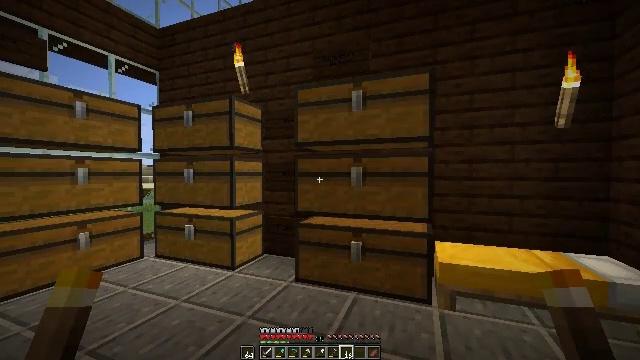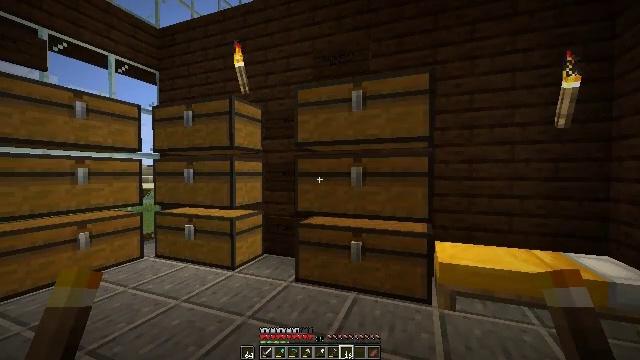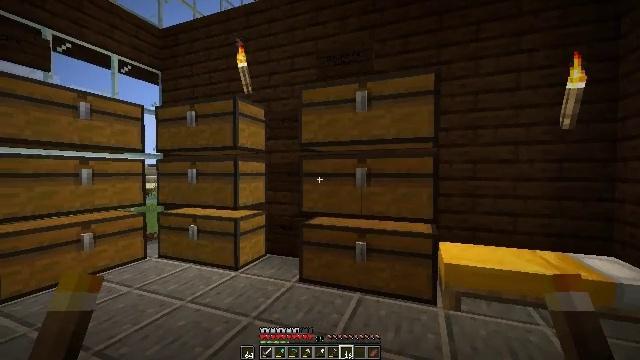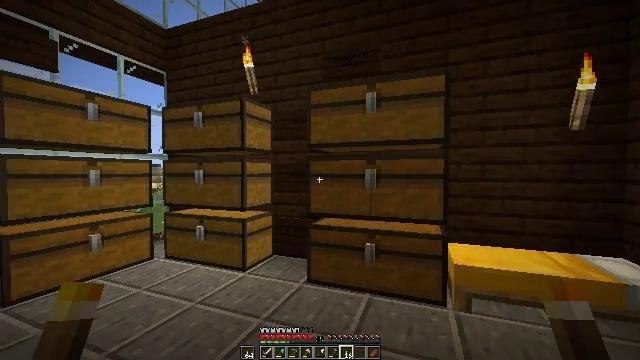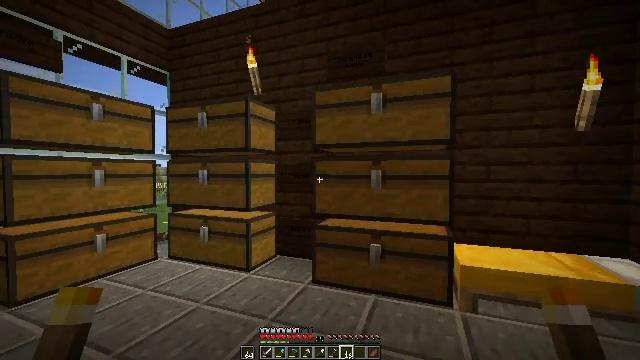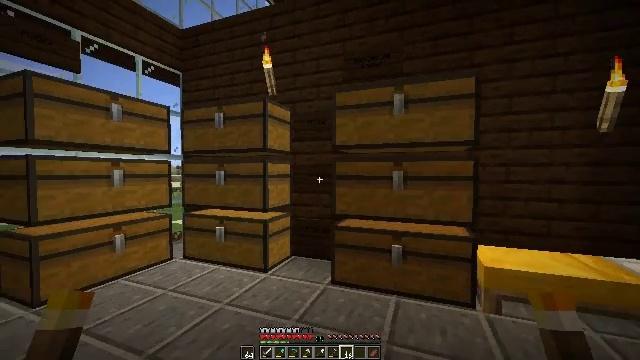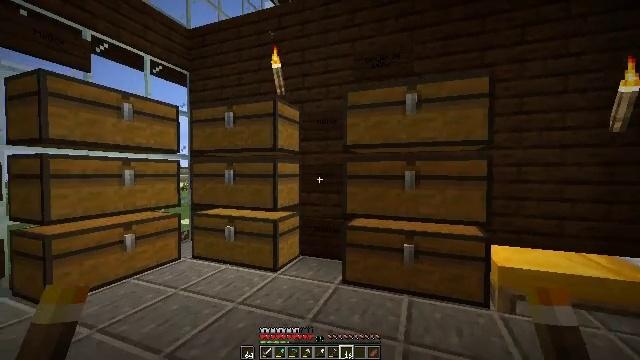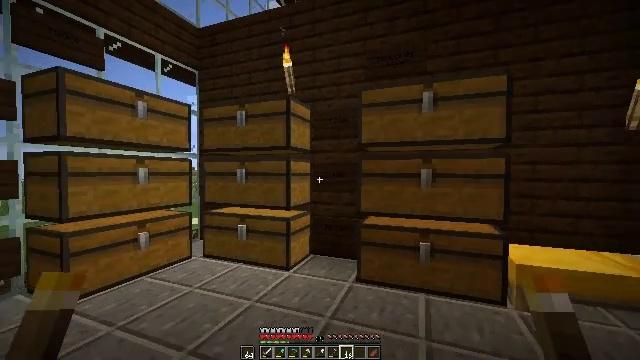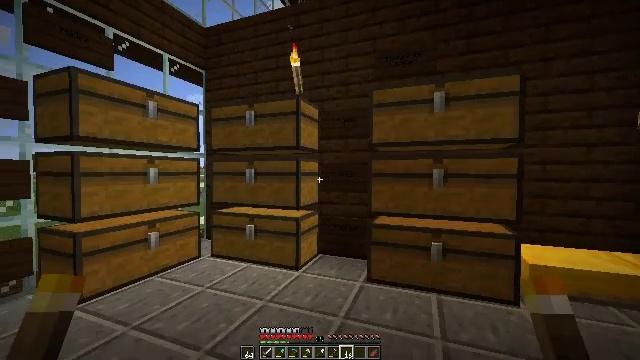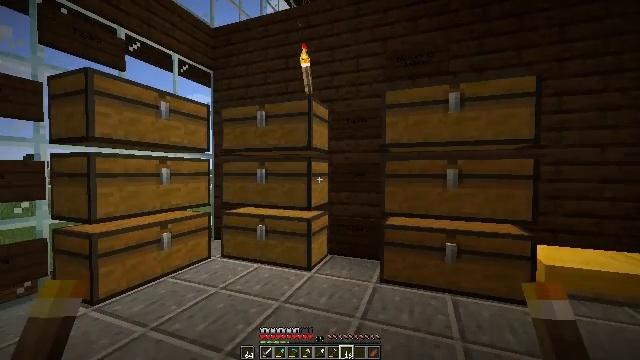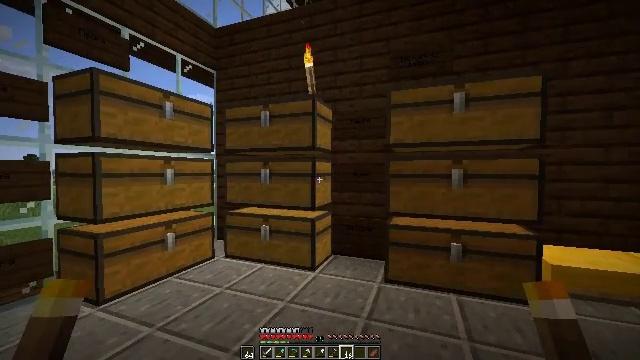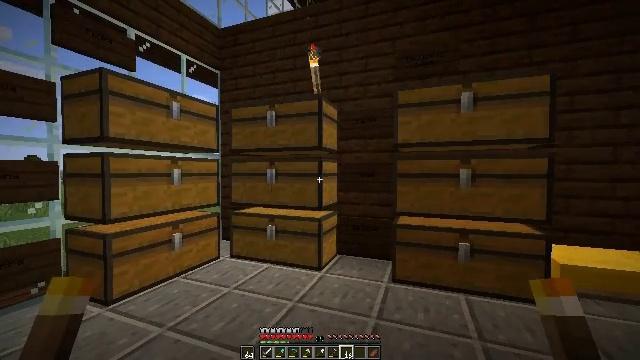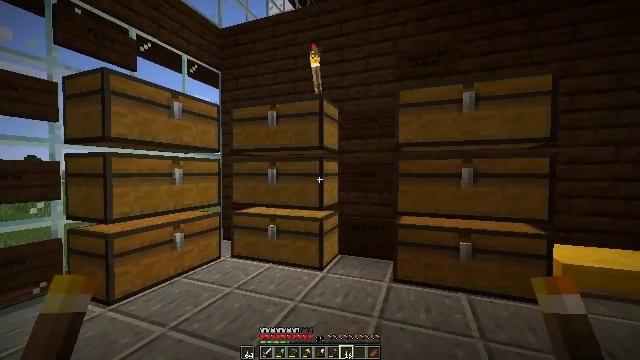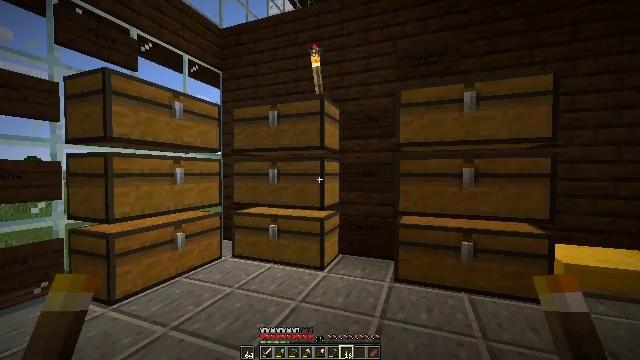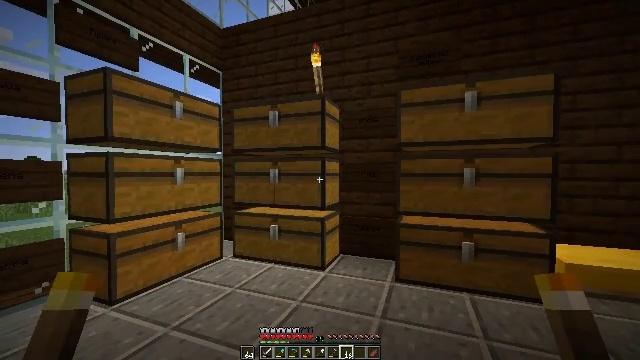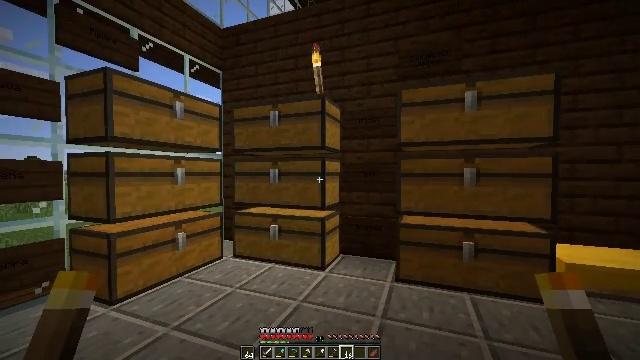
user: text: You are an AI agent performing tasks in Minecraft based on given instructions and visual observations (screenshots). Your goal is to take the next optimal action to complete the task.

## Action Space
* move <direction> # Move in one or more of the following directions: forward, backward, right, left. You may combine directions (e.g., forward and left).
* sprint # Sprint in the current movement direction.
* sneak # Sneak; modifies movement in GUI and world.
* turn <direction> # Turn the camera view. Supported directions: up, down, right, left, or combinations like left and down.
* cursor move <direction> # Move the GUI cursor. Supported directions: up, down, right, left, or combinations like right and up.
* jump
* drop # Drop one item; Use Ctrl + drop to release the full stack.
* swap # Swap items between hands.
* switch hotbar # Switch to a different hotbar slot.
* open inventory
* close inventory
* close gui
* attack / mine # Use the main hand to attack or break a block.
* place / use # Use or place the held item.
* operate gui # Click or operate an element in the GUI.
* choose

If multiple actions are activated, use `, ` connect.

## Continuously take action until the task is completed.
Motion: motion action
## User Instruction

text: Craft a stone button using one stone block.
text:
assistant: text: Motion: no_op
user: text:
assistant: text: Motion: move left
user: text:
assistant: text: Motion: move left
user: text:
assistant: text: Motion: move left
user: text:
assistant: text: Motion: move left
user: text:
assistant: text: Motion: move left
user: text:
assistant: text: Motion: move left
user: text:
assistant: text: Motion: move left
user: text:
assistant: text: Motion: no_op
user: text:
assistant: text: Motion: no_op
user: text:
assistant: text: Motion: no_op
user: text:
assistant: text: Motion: no_op
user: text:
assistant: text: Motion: no_op
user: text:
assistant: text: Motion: no_op
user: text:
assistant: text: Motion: no_op
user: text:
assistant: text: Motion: no_op
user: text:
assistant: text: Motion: no_op
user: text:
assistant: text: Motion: no_op
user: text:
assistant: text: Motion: no_op
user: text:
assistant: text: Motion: no_op
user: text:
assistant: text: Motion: no_op
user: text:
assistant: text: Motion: no_op
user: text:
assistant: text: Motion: no_op
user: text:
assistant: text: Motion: no_op
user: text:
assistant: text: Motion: no_op
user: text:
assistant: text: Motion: no_op
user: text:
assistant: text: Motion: no_op
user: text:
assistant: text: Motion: no_op
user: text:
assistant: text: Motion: move right
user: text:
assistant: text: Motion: move right